Question: I have the following dataset, I want to select distinct rows. since the data is flat.
I dont how can i do that with linq ?

Following is the code snippet who I am meeting my requirement, How can i optimize it ?
'''
VendorInvoiceStagingTable = new Program().ReadExcelFile(@"C:\Users\huzaifa.gain\Desktop\Vendor invoice import - sample data set.xlsx", "Sheet2");
var InvoiceHeadercollection = VendorInvoiceStagingTable.AsEnumerable().Select(t=>t.Field<string>(VendInvoice.Number)).Distinct();
VendorInvoiceTable = new Program().CreateHeader();
foreach (var InvoiceHeader in InvoiceHeadercollection)
{
IEnumerable<DataRow> query = from vendInv in VendorInvoiceStagingTable.AsEnumerable()
where vendInv.Field<string>(VendInvoice.Number) == InvoiceHeader
select vendInv;
Object[] obj = new Object[10];
var item = query.First();
for (int idx = 0; idx < 10; idx++)
{
obj[idx] = item[idx];
}
VendorInvoiceTable.Rows.Add(obj);
}
'''
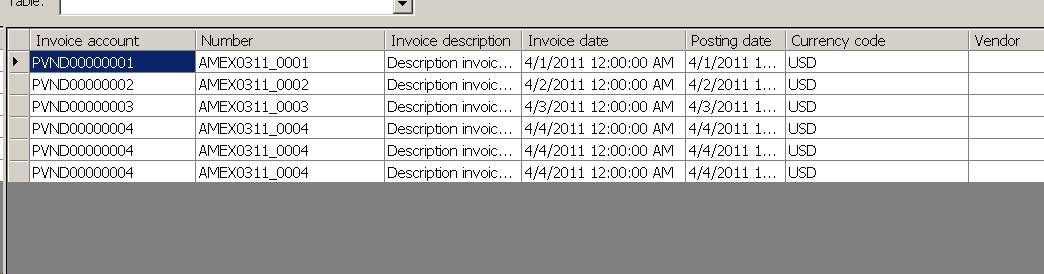
Answer: Not sure what you want, but maybe this can help you.
'''
var l = VendorInvoiceStagingTable.AsEnumerable().ToLookup(t => t.Field<string>(VendInvoice.Number));
foreach (var item in l)
{
var itemToAdd = item.First();
//Do add here
}
'''